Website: lowes
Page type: billing-address
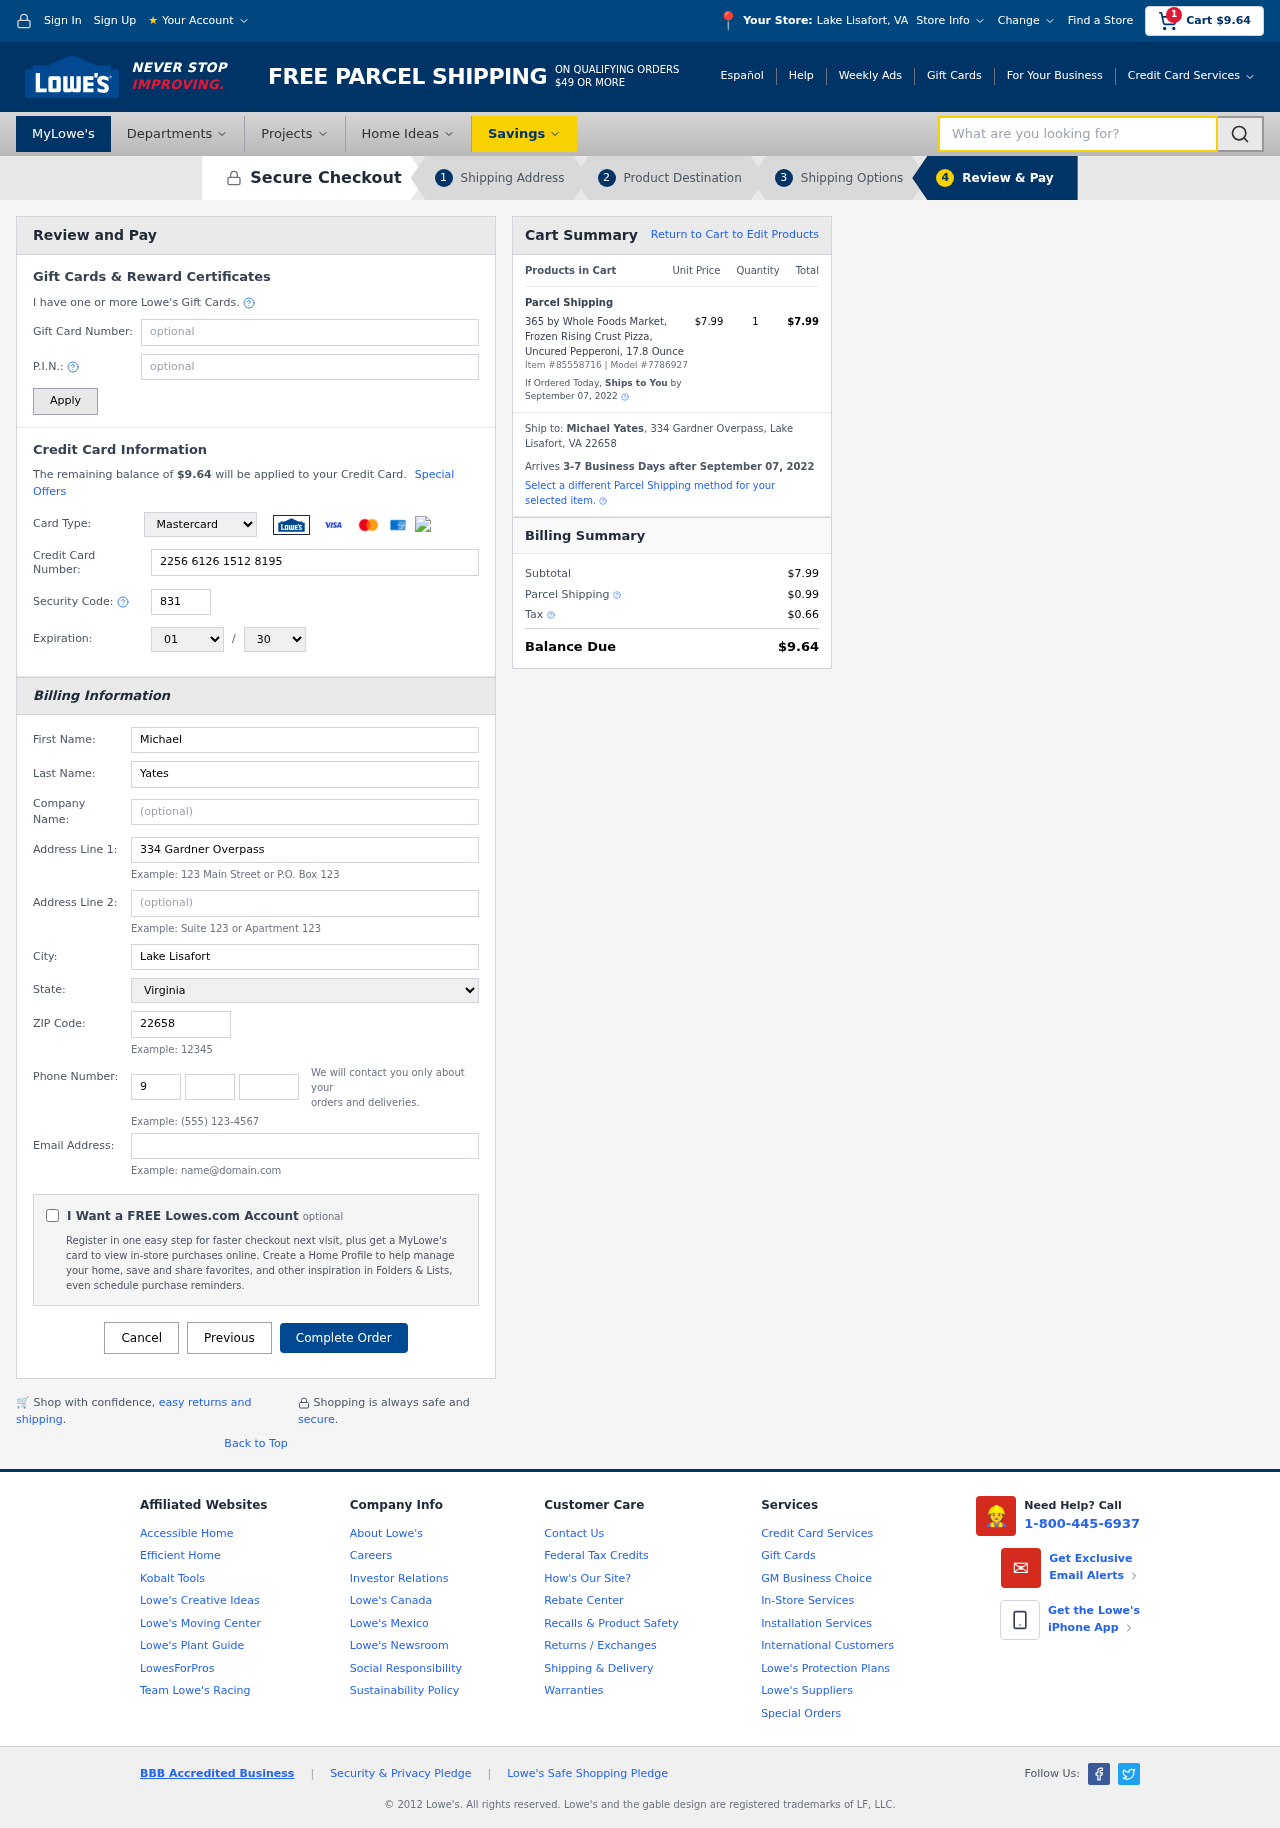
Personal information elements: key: PII_CARD_CVV
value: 831
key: PII_CARD_EXPIRY_MONTH
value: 01
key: PII_CARD_EXPIRY_YEAR
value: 30
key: PII_CARD_NUMBER
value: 2256 6126 1512 8195
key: PII_CARD_TYPE
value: Mastercard
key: PII_CITY
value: Lake Lisafort
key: PII_CITY_STATE
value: Lake Lisafort, VA
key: PII_EMAIL
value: myates@gmail.com
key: PII_FIRSTNAME
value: Michael
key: PII_FULLNAME
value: Michael Yates
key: PII_LASTNAME
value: Yates
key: PII_PHONE_AREA
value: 977
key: PII_PHONE_PREFIX
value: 848
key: PII_PHONE_SUFFIX
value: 9928
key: PII_POSTCODE
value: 22658
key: PII_STATE
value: Virginia
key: PII_STREET
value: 334 Gardner Overpass
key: PII_CITY_STATE_ZIP
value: Lake Lisafort, VA 22658
Product elements: key: PRODUCT1_NAME
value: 365 by Whole Foods Market, Frozen Rising Crust Pizza, Uncured Pepperoni, 17.8 Ounce
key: PRODUCT1_PRICE
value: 7.99
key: PRODUCT1_QUANTITY
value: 1
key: PRODUCT_ITEM_NUMBER
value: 85558716
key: PRODUCT_MODEL_NUMBER
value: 7786927
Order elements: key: ORDER_SUBTOTAL
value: $9.64
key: ORDER_TOTAL
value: $9.64
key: ORDER_SHIPPING_DATE
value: September 07, 2022
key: ORDER_SUBTOTAL
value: $7.99
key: ORDER_DELIVERY_DATE
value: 3-7 Business Days after September 07, 2022
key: ORDER_SHIPPING_DATE2
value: September 07, 2022
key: ORDER_SUBTOTAL2
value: $7.99
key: ORDER_SHIPPING_COST
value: $0.99
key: ORDER_TAX
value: $0.66
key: ORDER_TOTAL2
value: $9.64
Search elements: key: HEADER_SEARCH
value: What are you looking for?